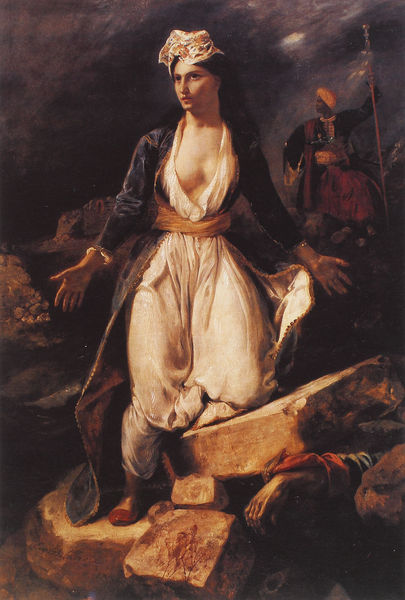
Titel: Das sterbende Griechenland auf den Ruinen von Missolonghi
Künstler: Eugène Delacroix
Institution: Bordeaux, Musee des Beaux-Arts
Schlagwörter: dunkel, himmel, mann, gelb, ausschnitt, frau, geste, hut, kleid, weiss, gürtel, rot, arm, stein, steine, tot, hände, haare, mantel, klassizismus, kopfbedeckung, düster, stab, lanze, revolution, freiheit, griechenland, mohr, speer, turban, mamelucke